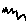
Label: zigzag